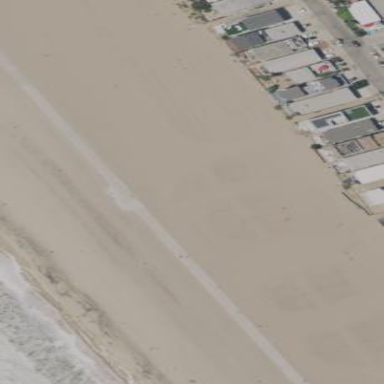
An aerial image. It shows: Sandy pitch for beach volleyball.